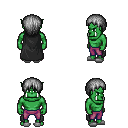
a pixel art fantasy rpg character, male body template, orc, green skin, black cape, magenta pants, gray plain hairstyle, white slippers, four views (front, back, left, right), 2x2 character sprite sheet, small pixel art, hard edges, no anti-aliasing